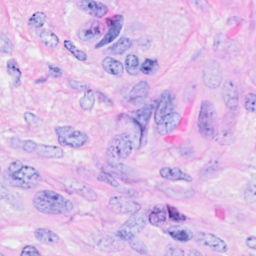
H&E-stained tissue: Breast